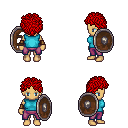
a pixel art fantasy rpg character, female body template, human, tanned skin, teal sleeveless shirt, magenta pants, red curly afro hairstyle, leather bracers, shield, four views (front, back, left, right), 2x2 character sprite sheet, small pixel art, hard edges, no anti-aliasing